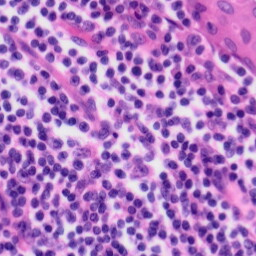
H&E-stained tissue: Tonsil